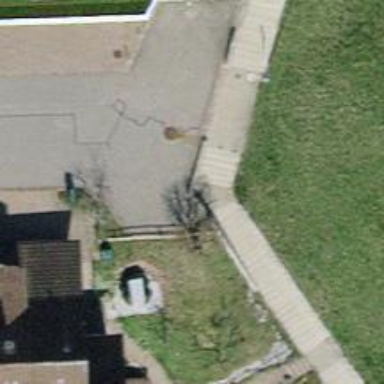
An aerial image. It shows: Road with steps.